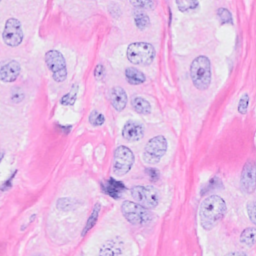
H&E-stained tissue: Breast